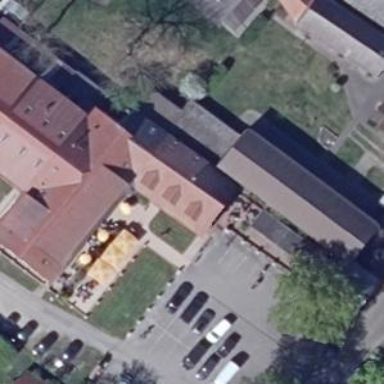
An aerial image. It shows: Hotel building.